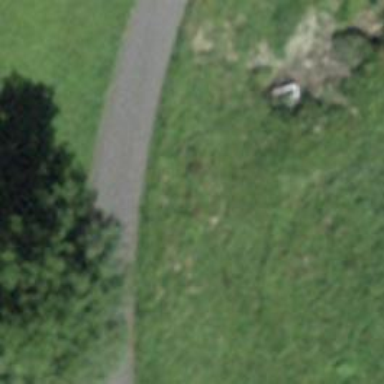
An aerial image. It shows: Culvert tunnel.